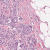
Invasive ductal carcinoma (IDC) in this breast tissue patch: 1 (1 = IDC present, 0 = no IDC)